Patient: sex M, age 47
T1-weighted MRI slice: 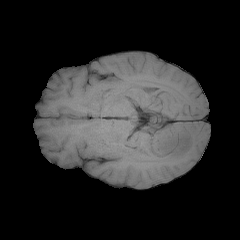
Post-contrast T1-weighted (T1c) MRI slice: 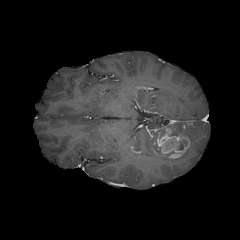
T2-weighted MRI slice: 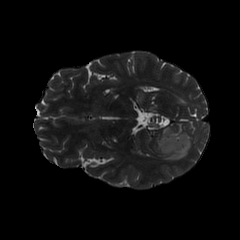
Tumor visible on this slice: yes
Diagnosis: Glioblastoma, IDH-wildtype
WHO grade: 4